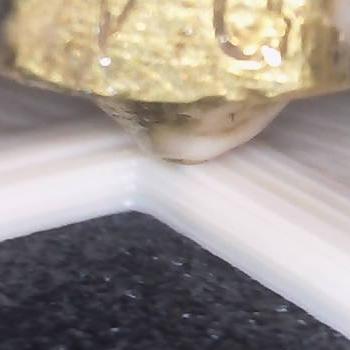
Flow rate: 66%